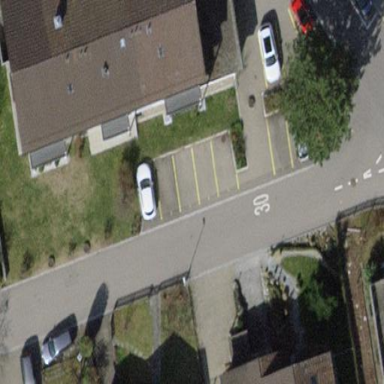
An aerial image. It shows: Parking available on the street side.